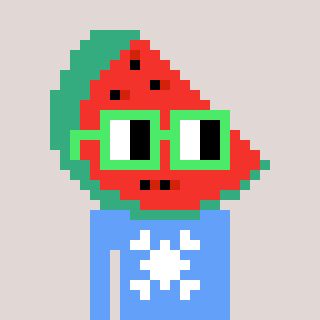
a pixel art character with square light green glasses, a watermelon-shaped head and a blue-colored body on a warm background